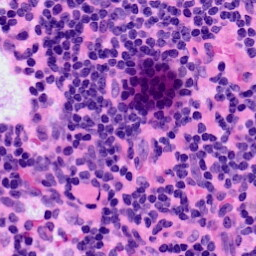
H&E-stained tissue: LymphNode